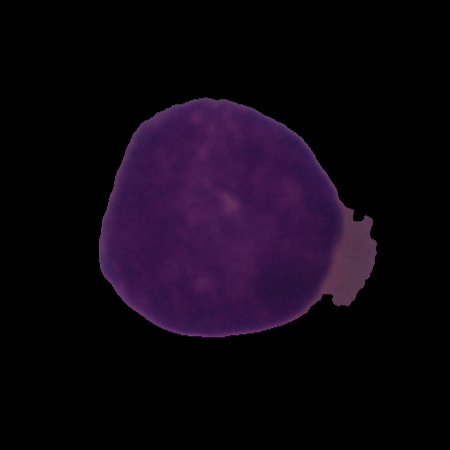
Label: cancer